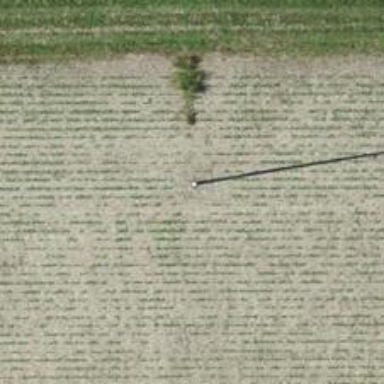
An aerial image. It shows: Power pole.